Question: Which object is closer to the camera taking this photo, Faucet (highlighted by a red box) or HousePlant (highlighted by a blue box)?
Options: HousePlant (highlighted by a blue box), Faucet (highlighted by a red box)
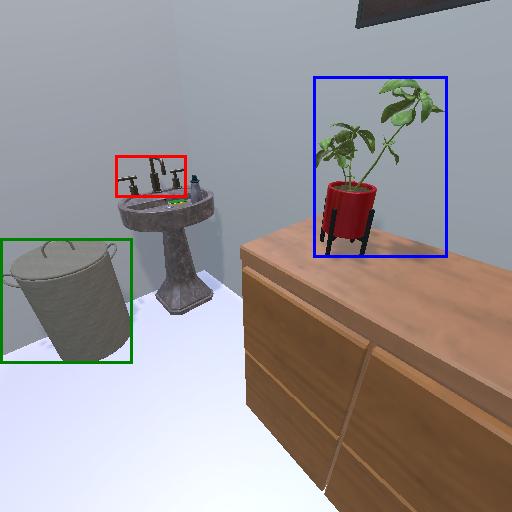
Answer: HousePlant (highlighted by a blue box)